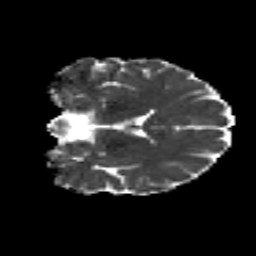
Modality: MD
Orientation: coronal
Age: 20
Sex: female
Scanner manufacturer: siemens
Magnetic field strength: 3 T
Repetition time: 8.8 s
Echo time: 0.085 s